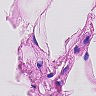
Metastatic tissue present: no